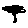
Label: tree